Field crop: maize
Growth stage: 2
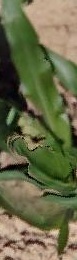
Species: maize